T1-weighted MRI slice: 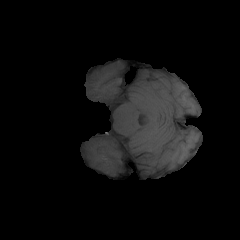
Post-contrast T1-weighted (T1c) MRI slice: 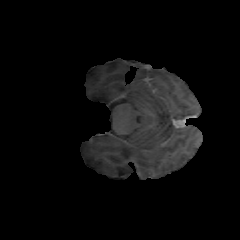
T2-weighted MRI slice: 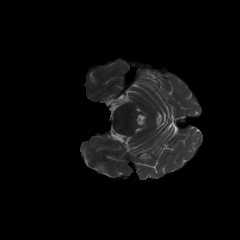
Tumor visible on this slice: no